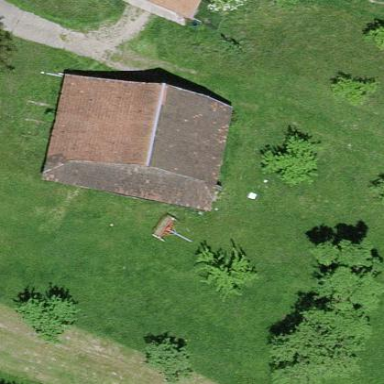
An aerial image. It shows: Rural barn.